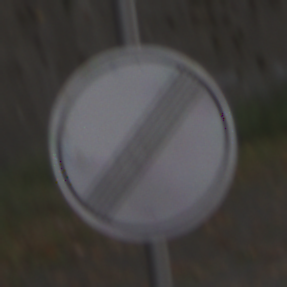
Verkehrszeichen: EndeSaemtlicherBegrenzungen
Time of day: MorningAfternoon
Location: Outdoor (Suburban)
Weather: PartlyCloudy
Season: NotSpecified
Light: Natural